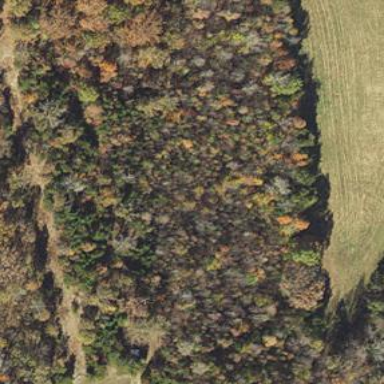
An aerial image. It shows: Beautiful woodland area.